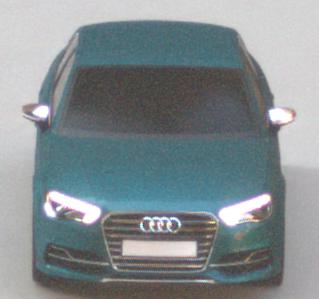
Make: Audi
Model: S3
Detailed model: 8V
Model produced from: 2013
Model produced until: 2020
Doors: 4
Color: blue
Road condition: dry road
Daytime: morning or afternoon
Contrast: medium contrast